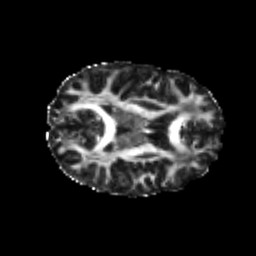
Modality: FA
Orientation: axial
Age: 22
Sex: female
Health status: healthy
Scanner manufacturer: philips
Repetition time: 7.384 s
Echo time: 0.08599 s